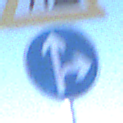
Verkehrszeichen: VorgeschriebeneFahrtrichtungGeradeausOderRechts
Zusatzzeichen oben: Arbeitsstelle
Umgebung: Outdoor, Nature
Tageszeit: MorningAfternoon
Wetter: PartlyCloudy
Licht: Natural
Jahreszeit: NotSpecified
Kontrast: HighContrast